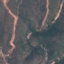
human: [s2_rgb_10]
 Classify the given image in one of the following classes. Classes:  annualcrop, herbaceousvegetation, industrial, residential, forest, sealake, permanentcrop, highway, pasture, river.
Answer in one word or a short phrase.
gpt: HerbaceousVegetation